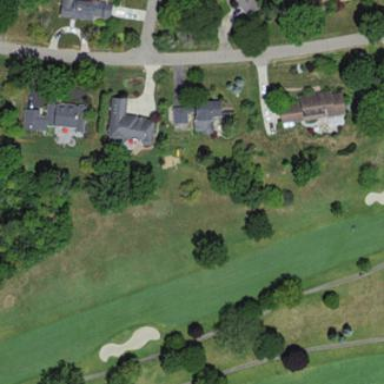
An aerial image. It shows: Golf fairway in the image.